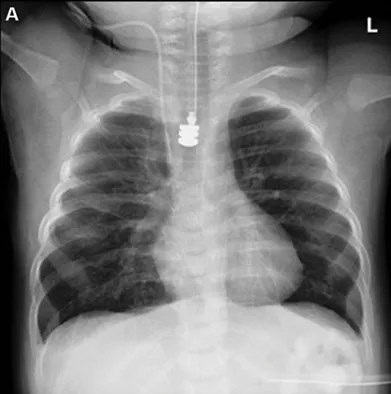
A
) After 10 days, all three magnetic anchors were completely juxtaposed and saliva was found draining from the gastrostomy, indicating that the anastomosis had formed. However, the magnets did not pass distally spontaneously.
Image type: radiology (x_ray)